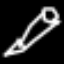
Label: pencil